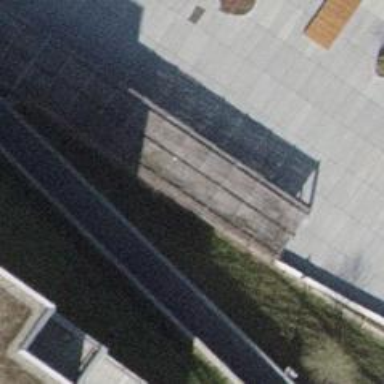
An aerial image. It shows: Retaining wall.